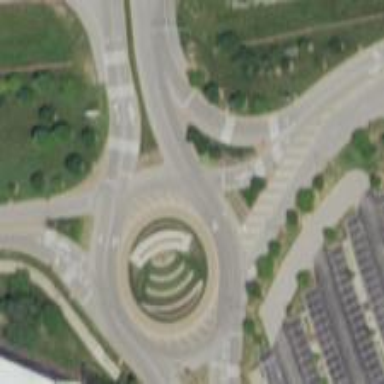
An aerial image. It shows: Unclassified road that forms roundabout at the junction.